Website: walmart
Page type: address-validator
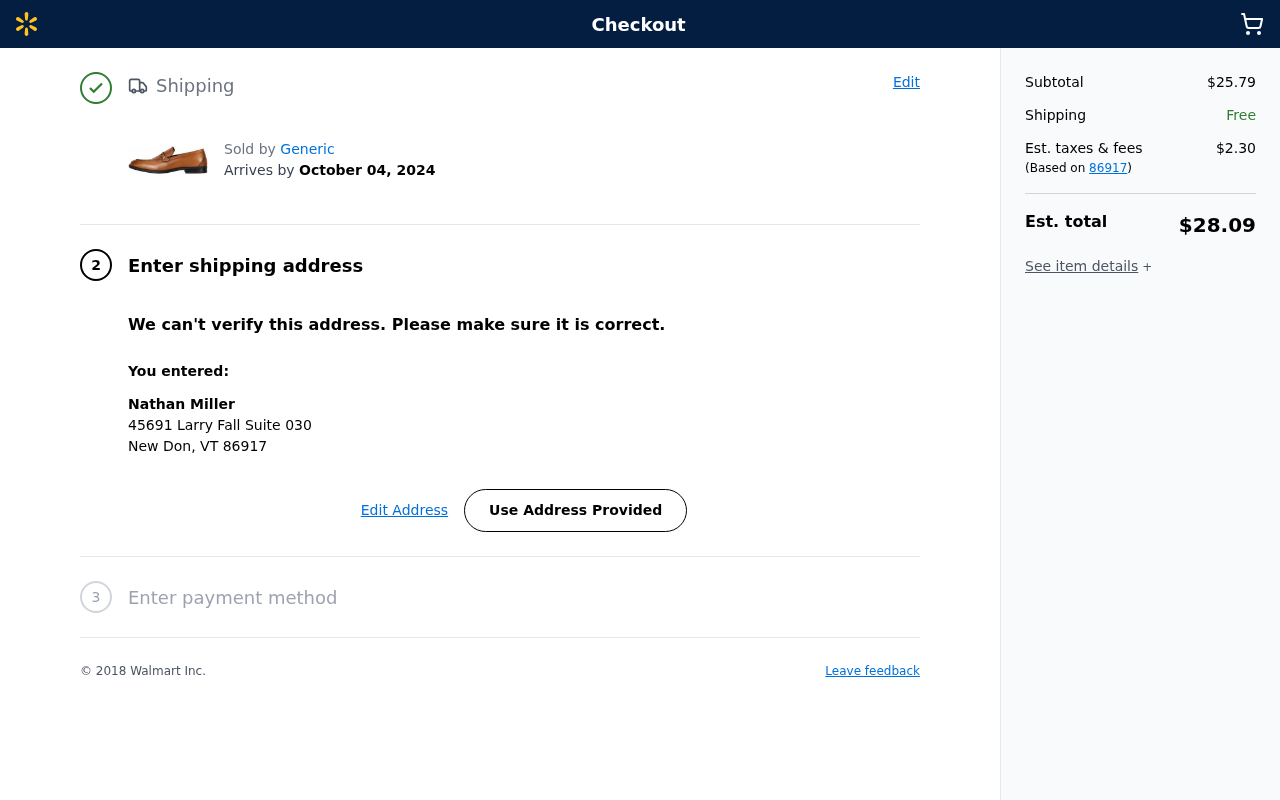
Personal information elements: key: PII_CITY_STATE_ZIP
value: New Don, VT 86917
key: PII_FULLNAME
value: Nathan Miller
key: PII_POSTCODE
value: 86917
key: PII_STREET
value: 45691 Larry Fall Suite 030
Product elements: key: PRODUCT1_BRAND
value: Generic
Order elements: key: ORDER_DELIVERY_DATE
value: October 04, 2024
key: ORDER_SUBTOTAL
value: $25.79
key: ORDER_SHIPPING_COST
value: Free
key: ORDER_TAX
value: $2.30
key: ORDER_TOTAL
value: $28.09